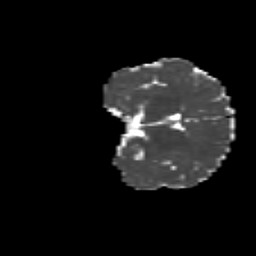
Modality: MD
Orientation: coronal
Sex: male
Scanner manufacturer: siemens
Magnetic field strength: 3 T
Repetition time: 5 s
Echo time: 0.071 s